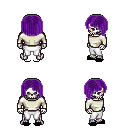
a pixel art fantasy rpg character, male body template, skeleton, white long-sleeve shirt, white pants, purple pageboy hairstyle, black slippers, four views (front, back, left, right), 2x2 character sprite sheet, small pixel art, hard edges, no anti-aliasing